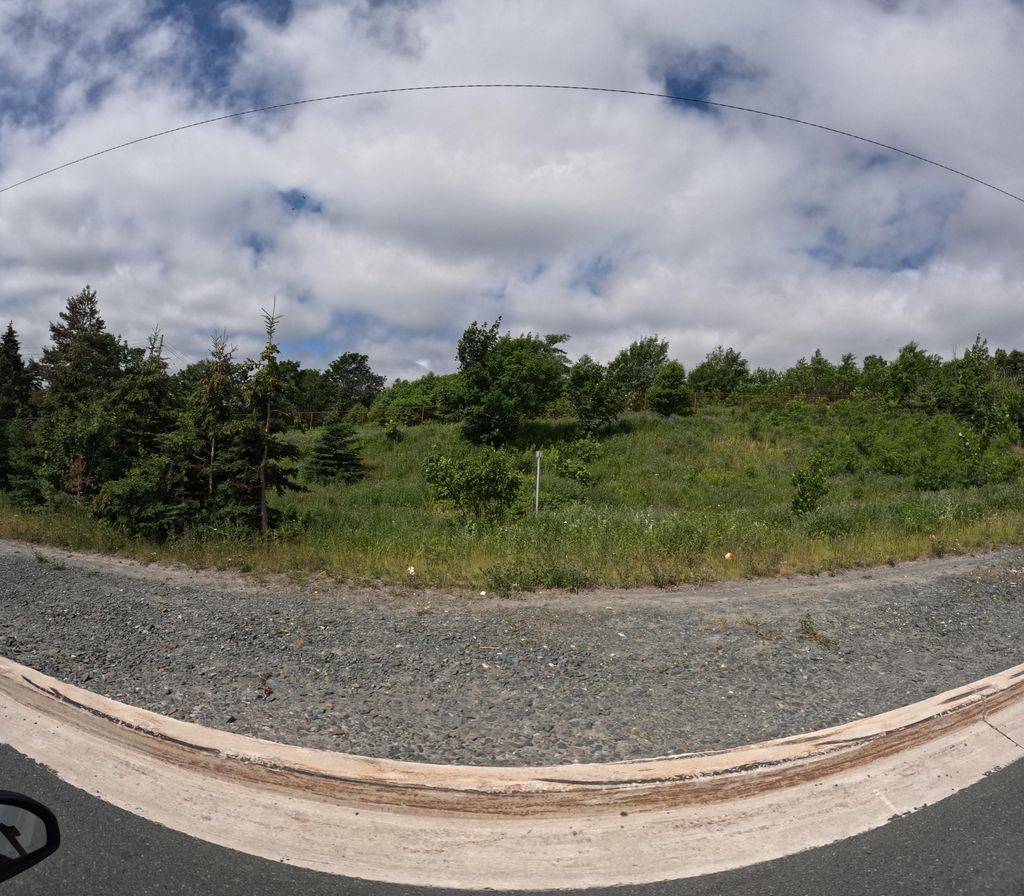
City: st_johns